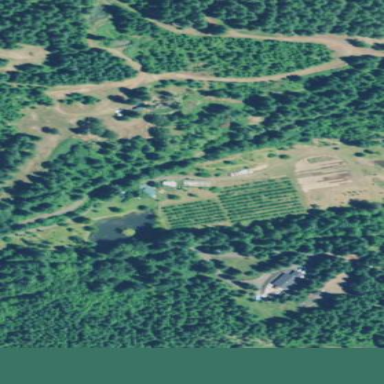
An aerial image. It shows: Farmyard with fruit crops.